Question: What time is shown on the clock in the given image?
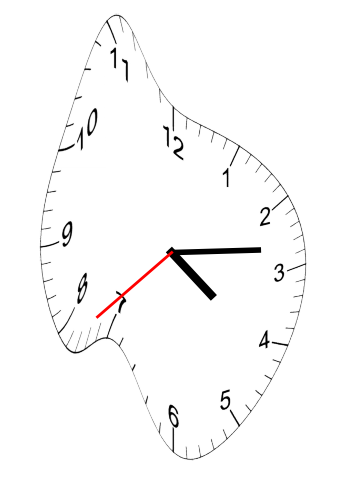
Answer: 04:13:38